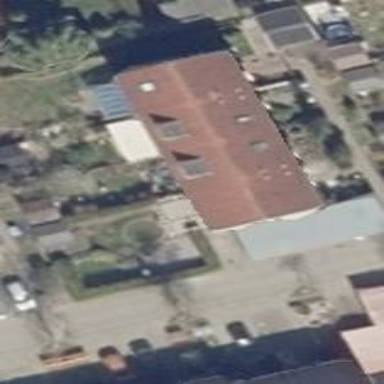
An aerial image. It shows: Terrace-style building with gabled roof.